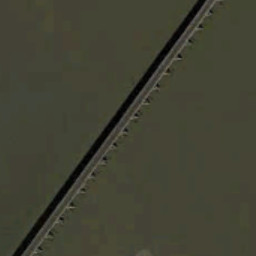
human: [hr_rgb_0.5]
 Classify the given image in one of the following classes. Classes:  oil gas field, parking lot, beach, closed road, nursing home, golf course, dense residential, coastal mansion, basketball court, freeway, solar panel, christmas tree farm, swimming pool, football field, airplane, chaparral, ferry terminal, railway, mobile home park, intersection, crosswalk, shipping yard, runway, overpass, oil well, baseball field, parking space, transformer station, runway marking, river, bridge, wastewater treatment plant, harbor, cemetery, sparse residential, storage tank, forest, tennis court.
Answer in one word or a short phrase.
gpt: bridge